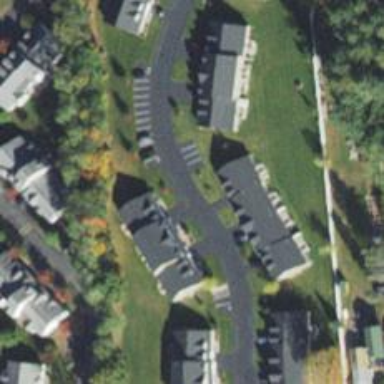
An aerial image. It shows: Residential road.